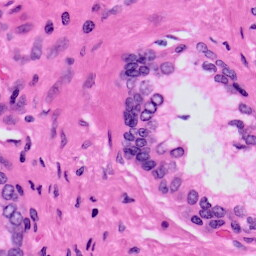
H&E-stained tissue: Prostate